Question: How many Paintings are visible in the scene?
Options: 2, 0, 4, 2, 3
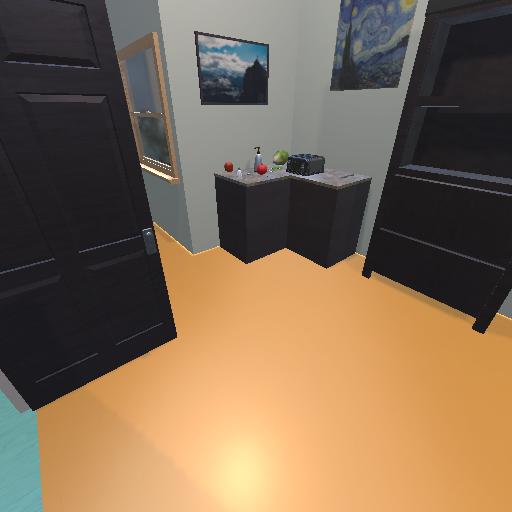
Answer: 2